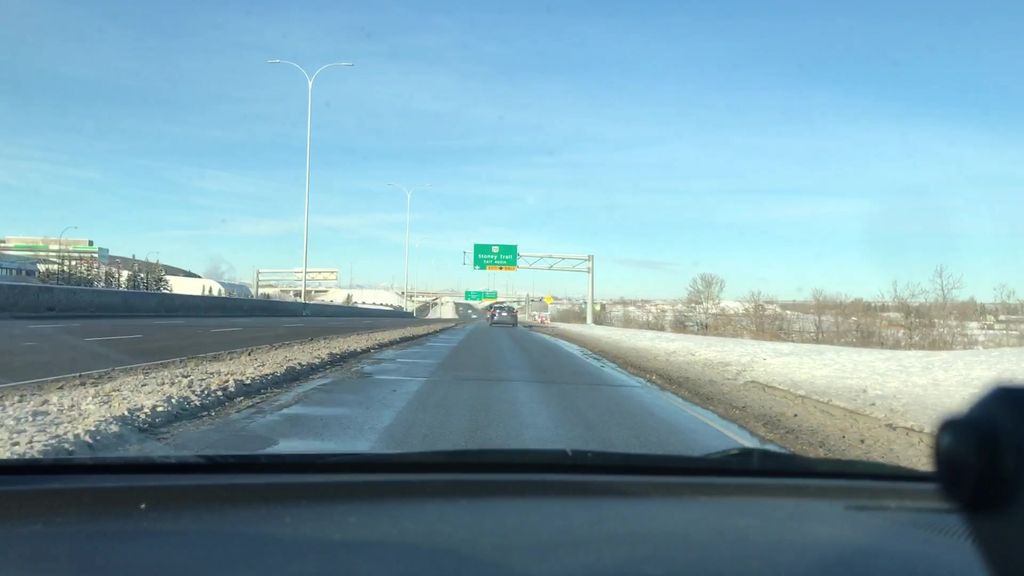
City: calgary